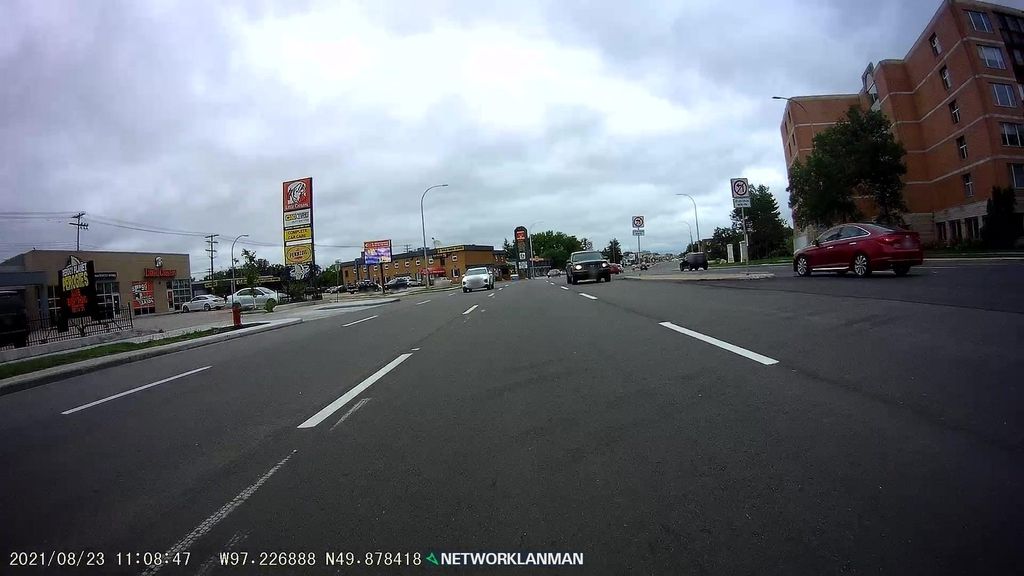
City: winnipeg